Field crop: tomato
Growth stage: 1
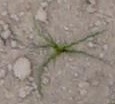
Species: cyperus